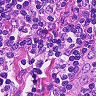
Metastatic tissue present: no